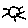
Label: sun